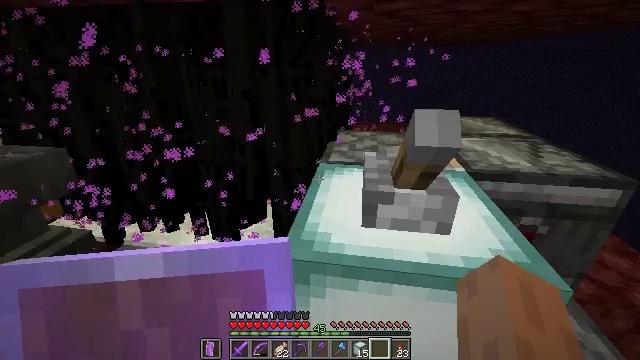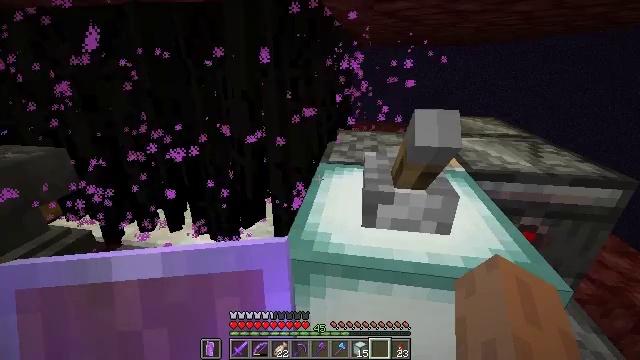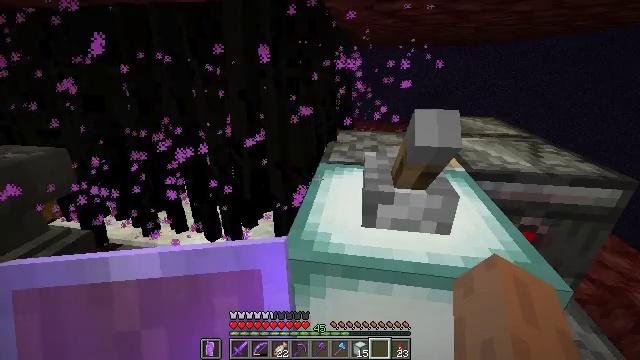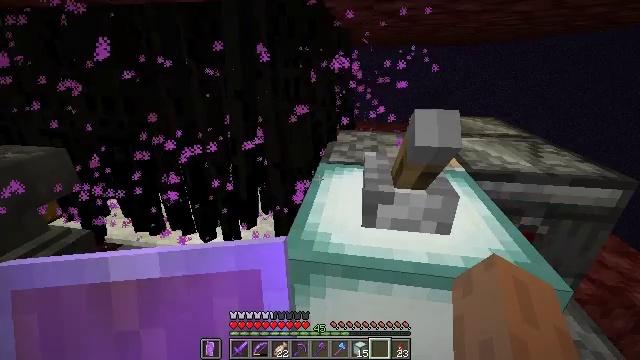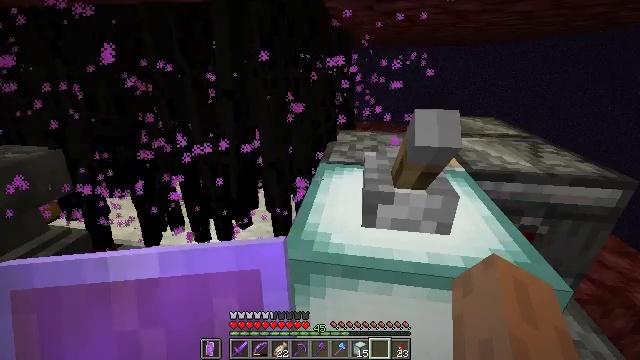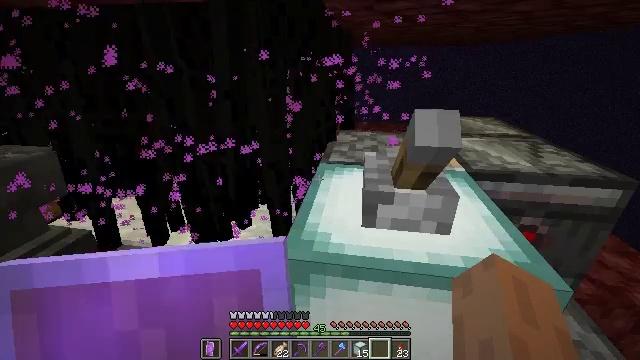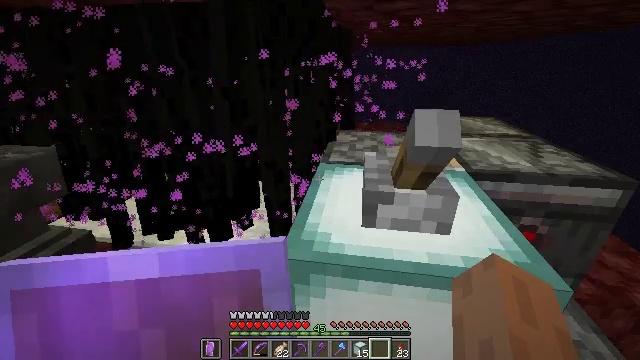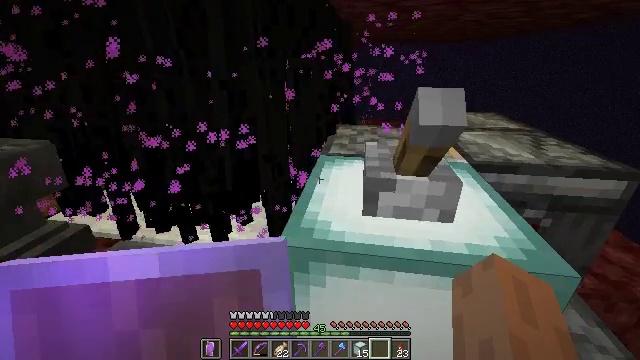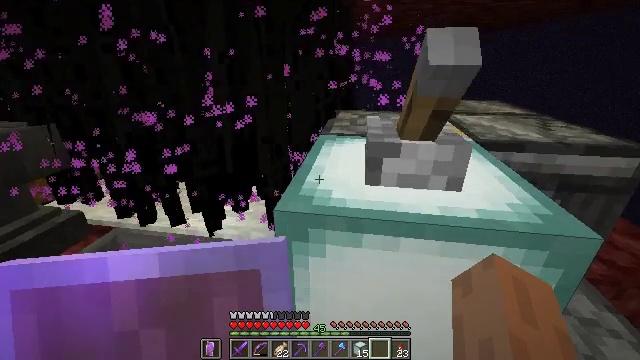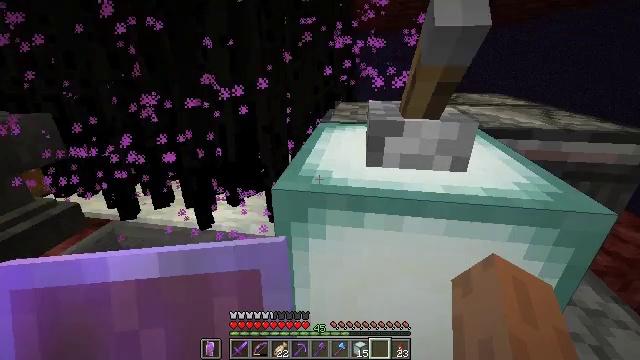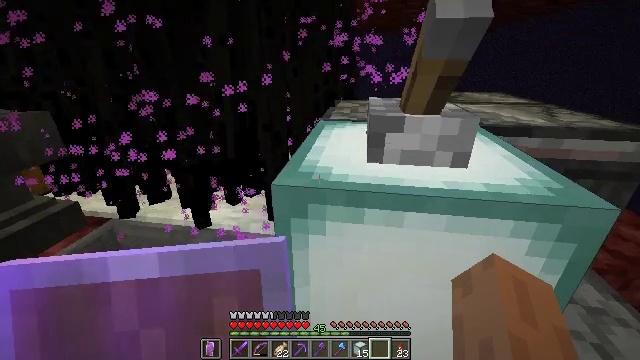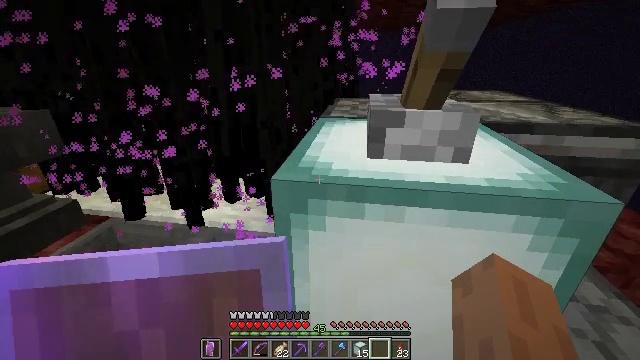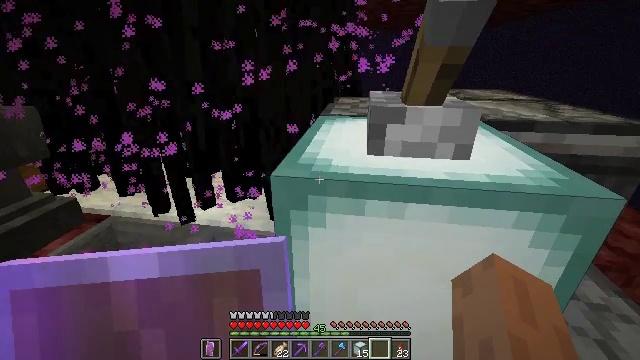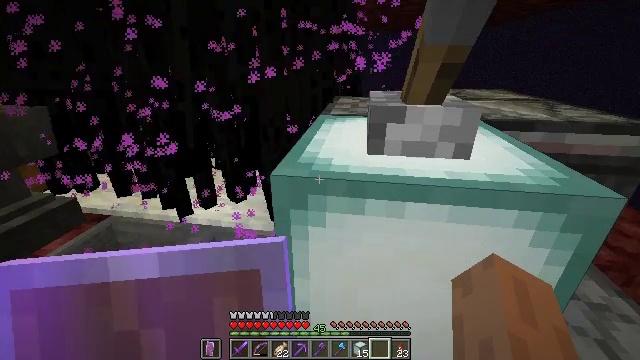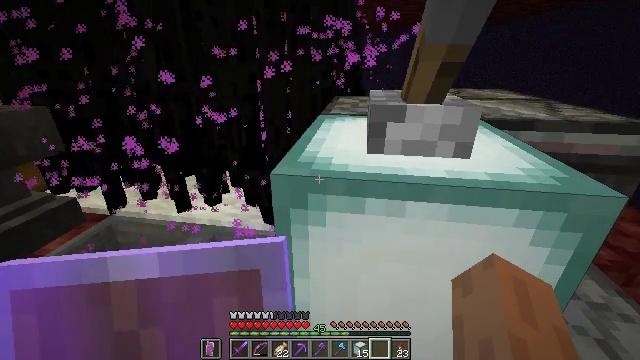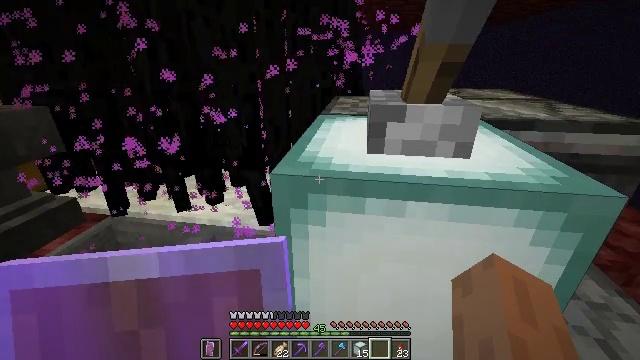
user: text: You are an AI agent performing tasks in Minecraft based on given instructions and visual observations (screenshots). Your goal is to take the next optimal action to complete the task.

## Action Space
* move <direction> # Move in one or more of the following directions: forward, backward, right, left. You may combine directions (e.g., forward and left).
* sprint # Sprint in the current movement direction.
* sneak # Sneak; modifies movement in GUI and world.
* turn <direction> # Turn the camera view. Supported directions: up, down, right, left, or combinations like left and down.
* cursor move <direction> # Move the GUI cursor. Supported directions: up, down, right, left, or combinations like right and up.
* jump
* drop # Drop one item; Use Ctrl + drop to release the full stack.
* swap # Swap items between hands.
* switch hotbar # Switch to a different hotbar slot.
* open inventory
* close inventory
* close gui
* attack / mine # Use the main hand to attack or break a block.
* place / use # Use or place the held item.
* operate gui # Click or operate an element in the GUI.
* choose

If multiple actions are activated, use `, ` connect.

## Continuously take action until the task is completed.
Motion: motion action
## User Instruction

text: Attack the lever to remove it.
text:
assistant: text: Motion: no_op
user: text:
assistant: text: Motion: no_op
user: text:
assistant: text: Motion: no_op
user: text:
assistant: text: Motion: no_op
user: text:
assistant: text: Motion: no_op
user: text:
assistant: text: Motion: sneak
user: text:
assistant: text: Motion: sneak
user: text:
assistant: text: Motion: sneak
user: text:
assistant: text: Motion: sneak
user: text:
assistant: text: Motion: sneak
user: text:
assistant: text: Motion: sneak
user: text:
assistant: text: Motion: sneak
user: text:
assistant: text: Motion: sneak
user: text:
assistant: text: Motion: sneak
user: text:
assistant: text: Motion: sneak
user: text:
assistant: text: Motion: sneak
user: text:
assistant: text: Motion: sneak
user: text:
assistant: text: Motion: sneak
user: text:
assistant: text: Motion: sneak
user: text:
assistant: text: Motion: sneak
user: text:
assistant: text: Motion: sneak
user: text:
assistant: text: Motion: sneak
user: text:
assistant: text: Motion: sneak
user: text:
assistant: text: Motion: sneak, turn right and up
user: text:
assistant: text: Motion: sneak, turn right
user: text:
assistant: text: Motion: sneak
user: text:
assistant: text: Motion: sneak
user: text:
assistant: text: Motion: sneak
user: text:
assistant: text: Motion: sneak
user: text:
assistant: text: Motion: sneak